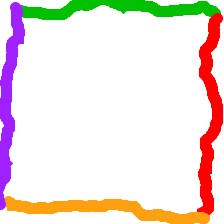
Shape: square